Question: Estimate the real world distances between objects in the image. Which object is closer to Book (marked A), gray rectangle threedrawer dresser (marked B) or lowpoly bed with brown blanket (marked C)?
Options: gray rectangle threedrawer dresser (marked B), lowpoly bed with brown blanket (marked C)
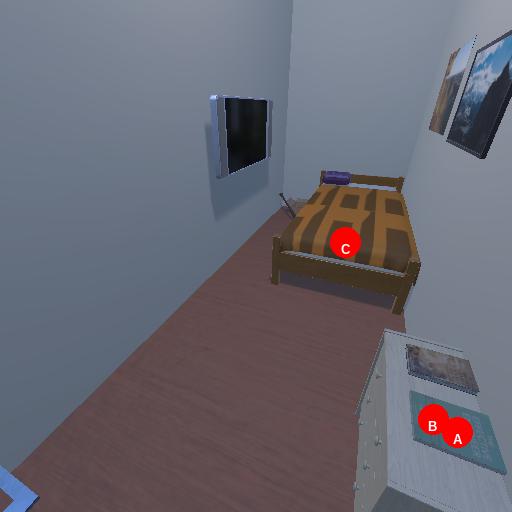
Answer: gray rectangle threedrawer dresser (marked B)